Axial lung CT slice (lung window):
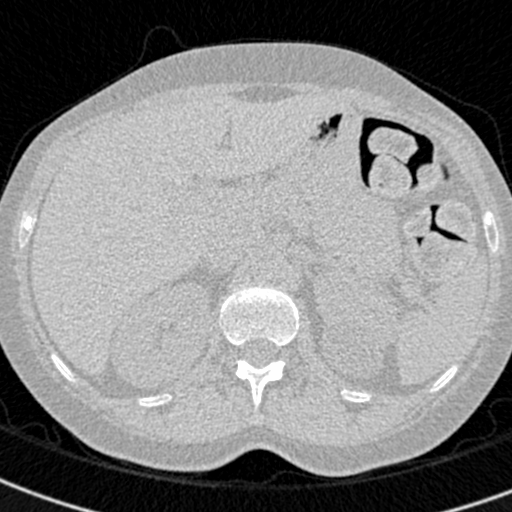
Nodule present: no